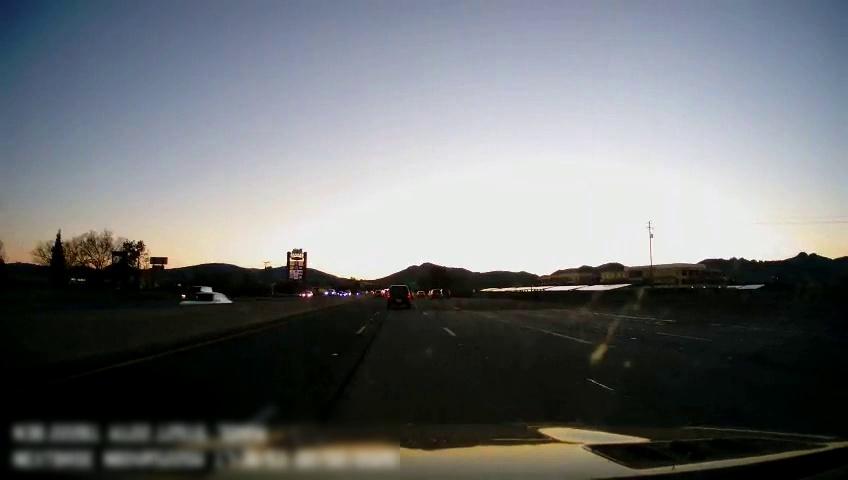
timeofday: Dusk/Dawn/Twilight
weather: Sunny
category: Drivable Space
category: Drivable Space
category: Vehicles | Van
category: Vehicles | Car
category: Vehicles | Car
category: Vehicles | Truck
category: Vehicles | Car
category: Vehicles | SUV
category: Vehicles | SUV
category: Lanes | Alternate Lane
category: Lanes | Current Lane
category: Lanes | Current Lane
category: Lanes | Alternate Lane
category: Lanes | Alternate Lane
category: Lanes | Alternate Lane